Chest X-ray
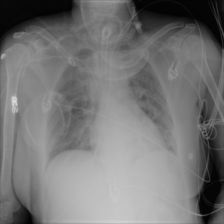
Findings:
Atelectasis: negative
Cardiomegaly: negative
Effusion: negative
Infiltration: positive
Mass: negative
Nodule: negative
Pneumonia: negative
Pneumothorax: negative
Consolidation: negative
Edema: negative
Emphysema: negative
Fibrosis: negative
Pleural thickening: negative
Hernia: negative